Question: I have a Jenkins Build Pipeline similar to the screenshot below:

Im just wondering is it possible to display the full job name?
As you can see from the screenshot the full name is not displayed at present,
There does not seem to be any settings in Jenkins/Build Pipeline plugin to allow longer names,
Thanks
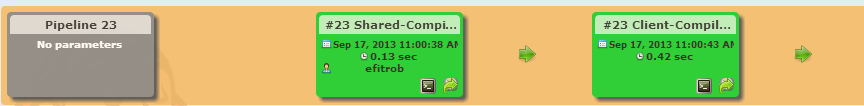
Answer: The latest version of the Build Pipeline plugin resolves this issue, see:
<URL>
Ensure Jenkins and the Build Pipeline are on the most up to date versions